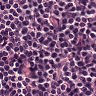
Metastatic tissue present: no